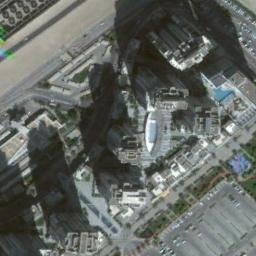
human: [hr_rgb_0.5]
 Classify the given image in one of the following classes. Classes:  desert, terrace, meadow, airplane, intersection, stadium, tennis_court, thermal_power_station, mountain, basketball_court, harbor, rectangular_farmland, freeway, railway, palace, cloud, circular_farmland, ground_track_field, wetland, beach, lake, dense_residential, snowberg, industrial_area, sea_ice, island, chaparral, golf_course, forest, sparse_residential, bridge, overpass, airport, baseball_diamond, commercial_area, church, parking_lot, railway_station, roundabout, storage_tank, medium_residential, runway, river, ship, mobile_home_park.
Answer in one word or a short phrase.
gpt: commercial_area